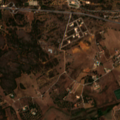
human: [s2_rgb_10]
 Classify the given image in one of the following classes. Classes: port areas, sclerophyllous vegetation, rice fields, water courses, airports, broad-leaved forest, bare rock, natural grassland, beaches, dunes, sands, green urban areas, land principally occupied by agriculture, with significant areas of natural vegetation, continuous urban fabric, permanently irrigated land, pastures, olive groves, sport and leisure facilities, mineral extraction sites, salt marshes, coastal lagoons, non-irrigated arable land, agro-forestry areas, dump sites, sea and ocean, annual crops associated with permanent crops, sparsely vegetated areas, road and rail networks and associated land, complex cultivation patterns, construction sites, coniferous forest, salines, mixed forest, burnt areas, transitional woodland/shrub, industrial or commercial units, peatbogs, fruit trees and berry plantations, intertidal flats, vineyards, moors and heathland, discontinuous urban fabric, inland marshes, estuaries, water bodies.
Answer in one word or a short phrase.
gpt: discontinuous urban fabric, permanently irrigated land, annual crops associated with permanent crops, complex cultivation patterns, sclerophyllous vegetation